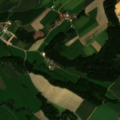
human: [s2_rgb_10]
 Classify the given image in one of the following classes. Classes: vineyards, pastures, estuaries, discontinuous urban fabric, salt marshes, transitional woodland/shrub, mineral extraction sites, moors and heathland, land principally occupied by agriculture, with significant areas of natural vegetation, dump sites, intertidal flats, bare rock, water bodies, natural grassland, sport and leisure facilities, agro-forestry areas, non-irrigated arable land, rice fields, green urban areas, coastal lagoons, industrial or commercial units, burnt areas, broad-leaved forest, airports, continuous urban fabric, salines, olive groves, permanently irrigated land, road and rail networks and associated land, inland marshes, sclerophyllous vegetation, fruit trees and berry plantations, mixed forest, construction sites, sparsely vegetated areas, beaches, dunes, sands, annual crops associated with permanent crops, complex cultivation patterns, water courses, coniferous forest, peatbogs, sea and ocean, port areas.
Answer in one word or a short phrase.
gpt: non-irrigated arable land, pastures, land principally occupied by agriculture, with significant areas of natural vegetation, coniferous forest